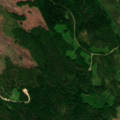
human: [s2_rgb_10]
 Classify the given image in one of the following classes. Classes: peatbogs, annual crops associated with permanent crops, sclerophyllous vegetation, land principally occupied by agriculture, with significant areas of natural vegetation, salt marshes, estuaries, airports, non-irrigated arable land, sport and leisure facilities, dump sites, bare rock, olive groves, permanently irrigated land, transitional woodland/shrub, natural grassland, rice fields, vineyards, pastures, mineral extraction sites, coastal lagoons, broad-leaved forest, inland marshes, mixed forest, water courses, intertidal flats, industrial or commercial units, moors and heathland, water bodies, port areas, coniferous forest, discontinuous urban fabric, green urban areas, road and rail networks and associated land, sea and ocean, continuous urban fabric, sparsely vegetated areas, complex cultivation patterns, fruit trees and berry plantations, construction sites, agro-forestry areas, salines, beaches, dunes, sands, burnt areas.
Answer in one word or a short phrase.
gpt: coniferous forest, mixed forest, transitional woodland/shrub